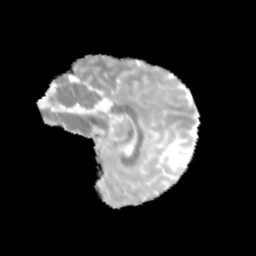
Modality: MD
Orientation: sagittal
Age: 9
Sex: male
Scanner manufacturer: siemens
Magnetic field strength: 3 T
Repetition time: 3.8 s
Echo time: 0.07 s